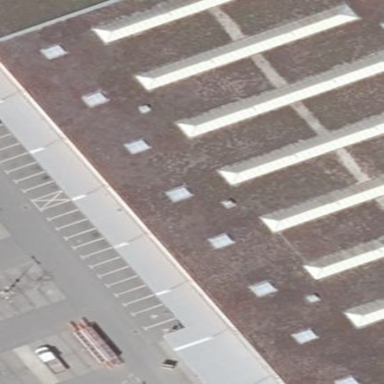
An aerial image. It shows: View of roof of building.